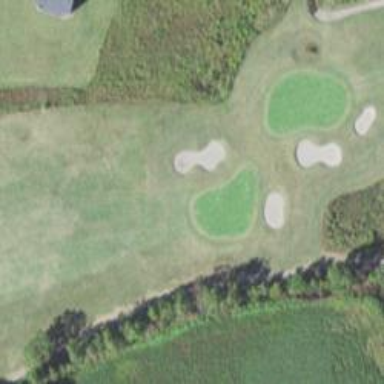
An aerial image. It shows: Golf hole.